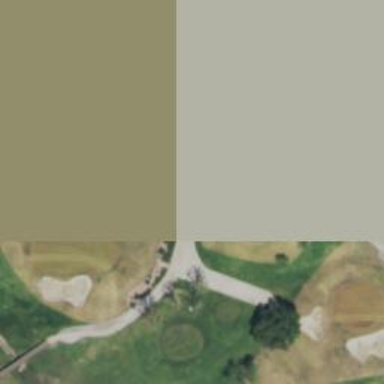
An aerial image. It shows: Footway that serves as golf cart path.